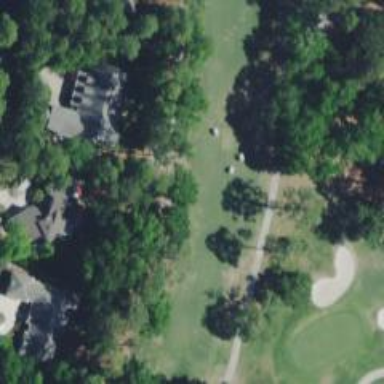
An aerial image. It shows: View of golf hole.